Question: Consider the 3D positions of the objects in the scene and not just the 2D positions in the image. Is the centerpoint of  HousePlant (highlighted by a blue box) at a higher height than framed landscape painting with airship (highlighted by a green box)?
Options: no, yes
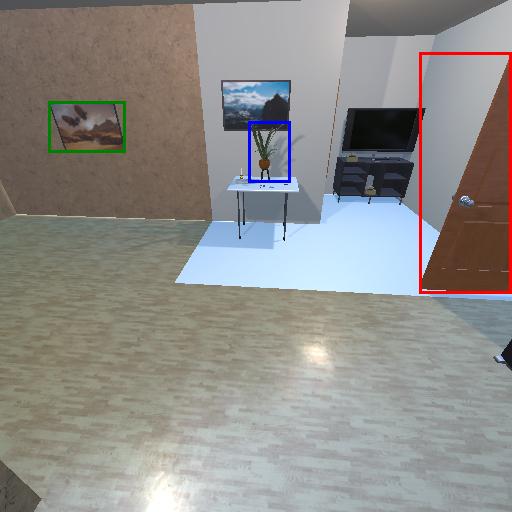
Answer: no